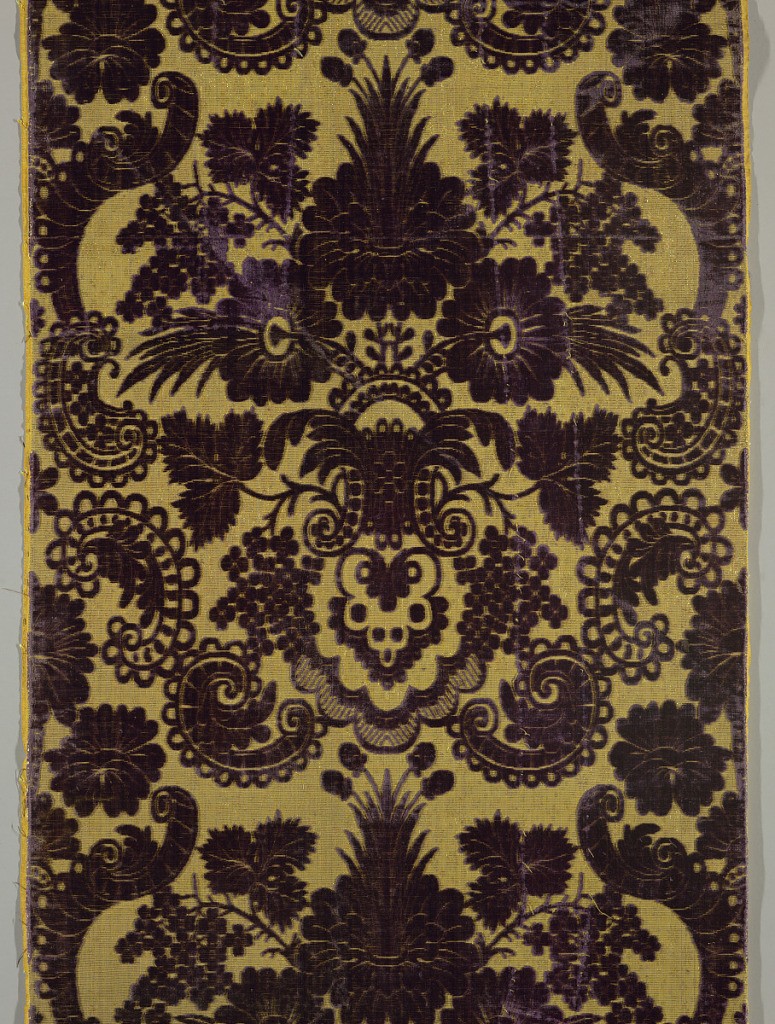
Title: Vestment
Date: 19th century
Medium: silk, cotton, metal Technique: cut supplementary warp pile (velvet) in a plain weave foundation with addition of one supplementary weft (metal) for facing
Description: Vestment with purple cut velvet pattern of large symmetrical floral motif with leaves, incorporating large single flowers and branches of flowers on a yellow background faced with gilded metal strips.